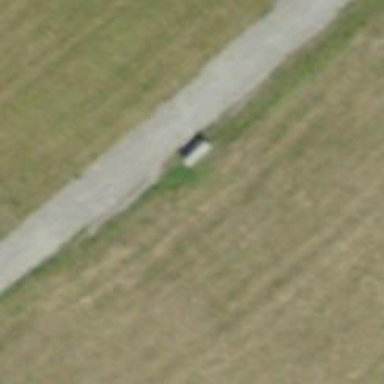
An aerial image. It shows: Brown bench.